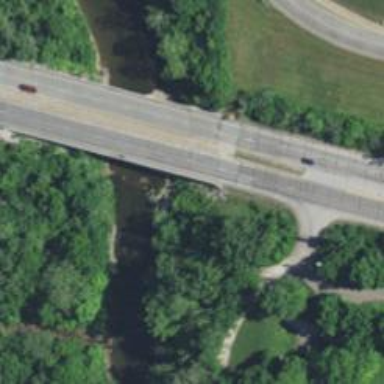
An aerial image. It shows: Primary highway crossing over bridge.